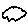
Label: cloud